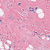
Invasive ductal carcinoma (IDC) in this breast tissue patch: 0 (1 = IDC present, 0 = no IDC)